Interaction volume radius: 10 \u00c5
Interaction volume height: 20 \u00c5
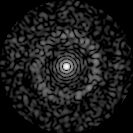
Disorder parameter: 0.8358